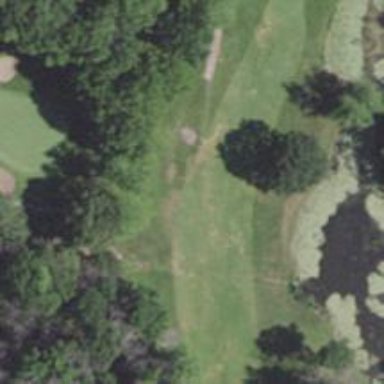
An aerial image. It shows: Golf hole.